Question: I have a card game (screenshot below) in which I display player avatars.
For the avatars I've written a short proxy.php script, which would take an image URL passed to it as parameter, download it and save under at my CentOS 5 machine. Next time the script is called with the same URL, it will find that image in the dir and serve it directly to STDOUT.
This works mostly well, but for some avatars the initial download fails (I suppose it times out) and you don't see the lower part of the player picture:

I'd like to detect this image download failure and delete the cached partial file, so that it is re-downloaded on the next proxy.php call.
I've tried detecting STREAM_NOTIFY_FAILURE or STREAM_NOTIFY_COMPLETED events in my callback, but they are not fired. The only events I see are: STREAM_NOTIFY_CONNECT, STREAM_NOTIFY_MIME_TYPE_IS, STREAM_NOTIFY_FILE_SIZE_IS, STREAM_NOTIFY_REDIRECTED, STREAM_NOTIFY_PROGRESS:
'''
Nov 3 18:48:27 httpd: 2 0
Nov 3 18:48:27 httpd: 4 image/jpeg 0
Nov 3 18:48:27 httpd: 5 Content-Length: 45842 0
Nov 3 18:48:27 httpd: 7 0
Nov 3 18:48:27 last message repeated 16 times
Nov 3 18:48:39 httpd: 2 0
Nov 3 18:48:40 httpd: 4 image/jpeg 0
Nov 3 18:48:40 httpd: 5 Content-Length: 124537 0
Nov 3 18:48:40 httpd: 7 0
'''
And my even bigger problem is, that I can't pass variables like $img or $cached into the callback or I can't set a $length variable in the callback on a STREAM_NOTIFY_FILE_SIZE_IS event and then compare it with filesize($cached) in the main script (I could detect the mismatch and delete the file):
'''
Nov 3 18:50:17 httpd: PHP Notice: Undefined variable: length in /var/www/html/proxy.php on line 58
Nov 3 18:50:17 httpd: length=
'''
Does anybody have a solution for my problem?
I've looked at the PHP curl library, but don't see how could it help me here.
Below is my script, I've omitted the URL sanity checks for brevity:
'''
<?php
define('MAX_SIZE', 1024 * 1024);
define('CACHE_DIR', '/var/www/cached_avatars/');
$img = urldecode($_GET['img']);
$opts = array(
'http' => array(
'method' => 'GET'
)
);
$cached = CACHE_DIR . md5($img);
$finfo = finfo_open(FILEINFO_MIME);
$readfh = @fopen($cached, 'rb');
if ($readfh) {
header('Content-Type: ' . finfo_file($finfo, $cached));
header('Content-Length: ' . filesize($cached));
while (!feof($readfh)) {
$buf = fread($readfh, 8192);
echo $buf;
}
fclose($readfh);
finfo_close($finfo);
exit();
}
$ctx = stream_context_create($opts);
stream_context_set_params($ctx, array('notification' => 'callback'));
$writefh = fopen($cached, 'xb');
$webfh = fopen($img, 'r', FALSE, $ctx);
if ($webfh) {
$completed = TRUE;
while (!feof($webfh)) {
$buf = fread($webfh, 8192);
echo $buf;
if ($writefh)
fwrite($writefh, $buf);
}
fclose($webfh);
if ($writefh)
fclose($writefh);
# XXX can't access $length in callback
error_log('length=' . $length);
# XXX can't access $completed in callback
if (!$completed)
unlink($cached);
}
function callback($code, $severity, $message, $message_code, $bytes_transferred, $bytes_total) {
error_log(join(' ', array($code, $message, $message_code)));
if ($code == STREAM_NOTIFY_PROGRESS && $bytes_transferred > MAX_SIZE) {
exit('File is too big: ' . $bytes_transferred);
} else if ($code == STREAM_NOTIFY_FILE_SIZE_IS) {
if ($bytes_total > MAX_SIZE)
exit('File is too big: ' . $bytes_total);
else {
header('Content-Length: ' . $bytes_total);
# XXX can't pass to main script
$length = $bytes_total;
}
} else if ($code == STREAM_NOTIFY_MIME_TYPE_IS) {
if (stripos($message, 'image/gif') !== FALSE ||
stripos($message, 'image/png') !== FALSE ||
stripos($message, 'image/jpg') !== FALSE ||
stripos($message, 'image/jpeg') !== FALSE) {
header('Content-Type: ' . $message);
} else {
exit('File is not image: ' . $mime);
}
} else if ($code == STREAM_NOTIFY_FAILURE) {
$completed = FALSE;
}
}
?>
'''
I don't use any file locking in my script: it's ok for a read from cache to return an incomplete file (because it is still being downloaded) once in a while. But I want to keep my cache free of any partially downloaded images. Also if you look at my script I use "xb" which should prevent from several scripts writing into 1 file, so this simultaneous writing is not a problem here.
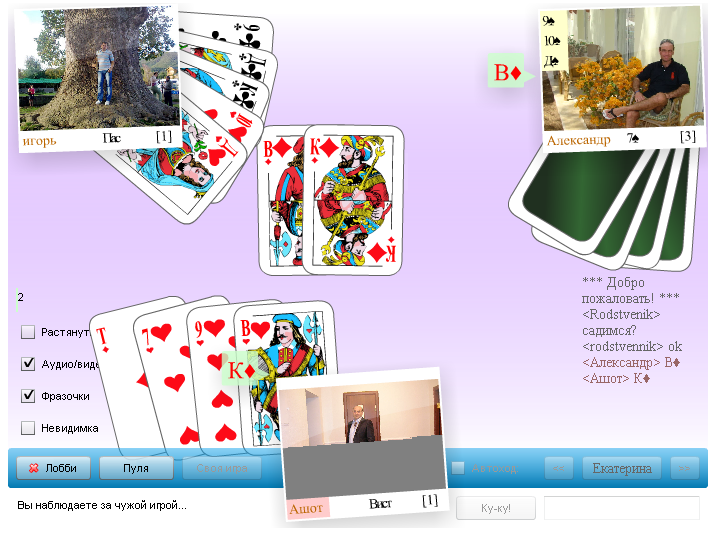
Answer: The curl library is what you would want to us to download the image. It handles timeouts, redirects and error checking. For example, you can check for a 404 (missing file) response from the server you are connecting to. If everything works, then you write the contents to a cache file using fopen.
'''
$ch = curl_init();
curl_setopt($ch, CURLOPT_RETURNTRANSFER, true);
curl_setopt($ch, CURLOPT_FOLLOWLOCATION, true);
curl_setopt($ch, CURLOPT_URL, $img_url);
$content = curl_exec($ch);
$info = curl_getinfo($ch);
$errorCode = curl_errno($ch);
$errorMsg = curl_error($ch);
curl_close($ch);
// Check for errors
if ( $errorCode==0 ) {
// No connection errors, just for response type
if ($info['http_code'] != 200) {
// Something happened on the other side
...
} else {
// Image is in $content variable, save to cache file
...
}
}
'''